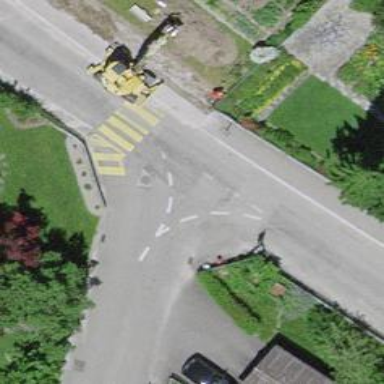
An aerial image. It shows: Zebra crossing on the road.